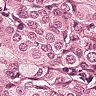
Metastatic tissue present: yes